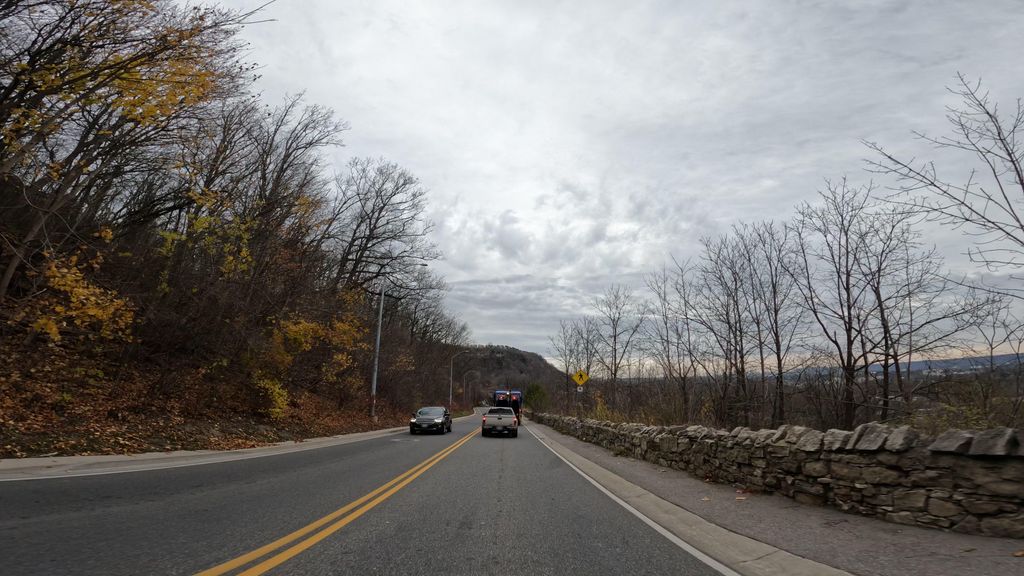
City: hamilton